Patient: sex M, age 51
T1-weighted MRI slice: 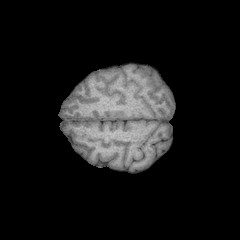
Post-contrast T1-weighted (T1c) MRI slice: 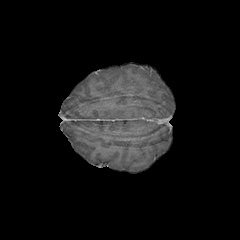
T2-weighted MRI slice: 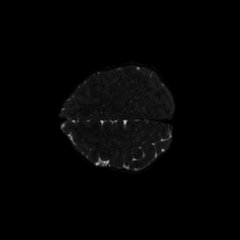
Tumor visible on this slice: yes
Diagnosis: Astrocytoma, IDH-mutant
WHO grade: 4